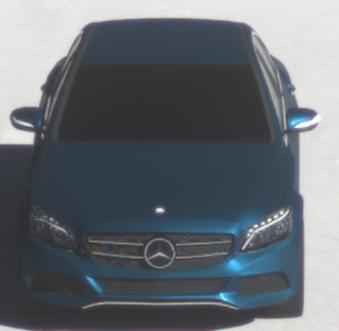
Make: Mercedes-Benz
Model: C 160
Detailed model: C-Class (205) Limousine
Model produced from: 2015/04
Model produced until: 2018/04
Doors: 4
Color: blue
Road condition: dry road
Daytime: morning or afternoon
Contrast: high contrast